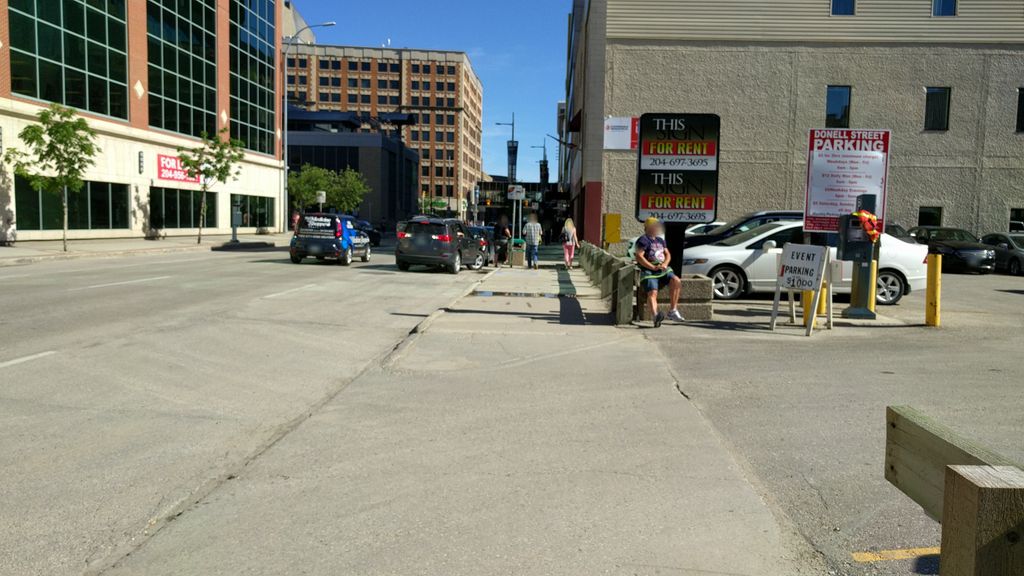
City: winnipeg